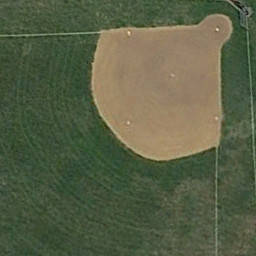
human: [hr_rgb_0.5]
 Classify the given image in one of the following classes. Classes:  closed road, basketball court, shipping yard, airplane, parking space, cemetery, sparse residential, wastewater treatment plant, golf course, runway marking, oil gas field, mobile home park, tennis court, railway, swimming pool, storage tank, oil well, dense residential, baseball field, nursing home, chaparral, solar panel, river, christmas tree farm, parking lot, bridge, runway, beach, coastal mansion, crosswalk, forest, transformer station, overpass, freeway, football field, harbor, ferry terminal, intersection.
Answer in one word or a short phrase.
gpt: baseball field